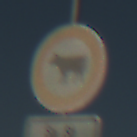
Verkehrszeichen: VerbotViehtrieb
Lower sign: ZeitangabenMitBeschraenkungAufWochentage9
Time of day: SunriseSunset
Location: Outdoor (Nature)
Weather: Clear
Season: NotSpecified
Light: Natural